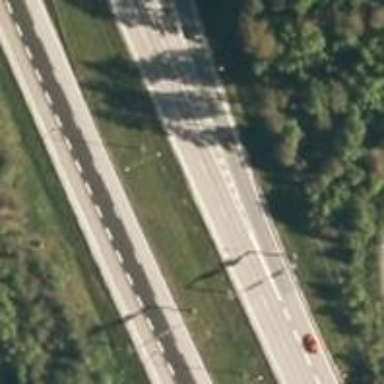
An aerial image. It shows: Motorway junction.